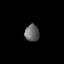
Tissue: lung
Cell type: Others
Senescence score: 0.186
Nuclear area (px): 235
Mean DAPI intensity: 102.753